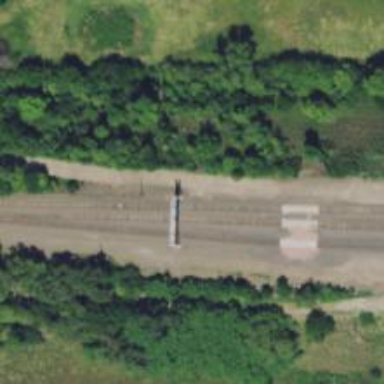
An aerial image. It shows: Railway signal.